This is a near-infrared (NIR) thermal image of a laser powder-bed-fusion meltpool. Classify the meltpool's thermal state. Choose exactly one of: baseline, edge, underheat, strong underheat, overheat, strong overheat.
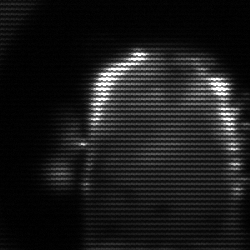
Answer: baseline